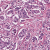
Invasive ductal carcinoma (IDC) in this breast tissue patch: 1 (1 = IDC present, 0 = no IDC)